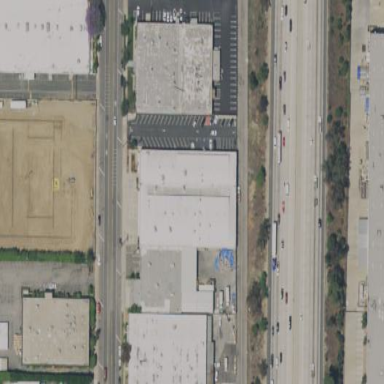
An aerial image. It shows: Warehouse building.